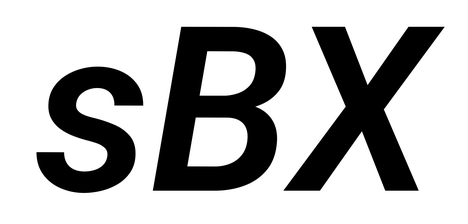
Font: Roboto-Italic_SemiBold_Italic